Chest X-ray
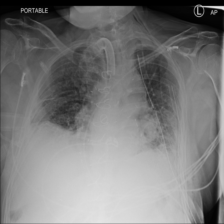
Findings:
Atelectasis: negative
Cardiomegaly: negative
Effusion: negative
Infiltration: negative
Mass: negative
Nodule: negative
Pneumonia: negative
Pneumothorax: negative
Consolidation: negative
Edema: negative
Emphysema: negative
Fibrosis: negative
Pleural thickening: negative
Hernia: negative